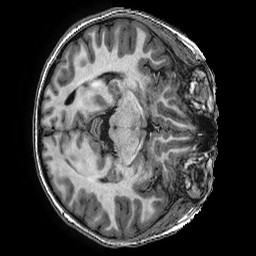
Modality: T1w
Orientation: axial
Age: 13
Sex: female
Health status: ill
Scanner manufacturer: ge
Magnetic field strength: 3 T
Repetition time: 0.0077 s
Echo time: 0.003436 s